Field crop: maize
Growth stage: 2
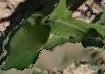
Species: maize